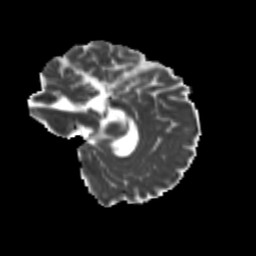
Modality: MD
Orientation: sagittal
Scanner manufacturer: siemens
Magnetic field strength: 3 T
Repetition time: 9.2 s
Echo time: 0.084 s